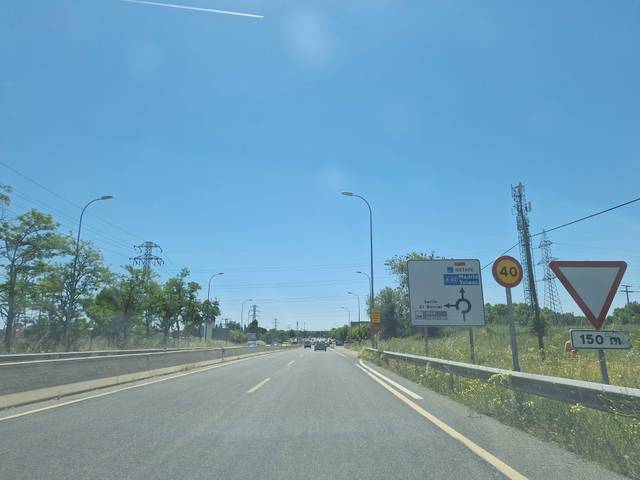
Region: Spain
Coordinates: 40.318, -3.747